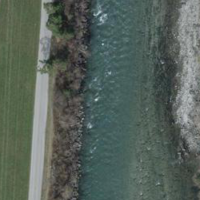
EUNIS habitat code: 15
Species observed at this site:
Aesculus hippocastanum